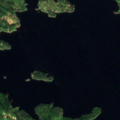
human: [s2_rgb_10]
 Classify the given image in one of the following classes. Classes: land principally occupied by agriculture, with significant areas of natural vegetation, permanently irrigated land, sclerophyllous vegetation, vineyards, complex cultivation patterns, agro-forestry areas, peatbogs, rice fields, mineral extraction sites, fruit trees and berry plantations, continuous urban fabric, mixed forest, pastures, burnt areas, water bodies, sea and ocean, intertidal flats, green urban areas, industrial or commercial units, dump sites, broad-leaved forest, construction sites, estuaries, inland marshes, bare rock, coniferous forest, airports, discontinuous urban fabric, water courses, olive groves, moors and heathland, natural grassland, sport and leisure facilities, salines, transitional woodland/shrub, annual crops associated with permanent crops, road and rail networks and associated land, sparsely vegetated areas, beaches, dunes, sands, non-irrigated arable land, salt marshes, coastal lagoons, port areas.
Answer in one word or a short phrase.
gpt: coniferous forest, mixed forest, water bodies